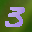
Label: 3